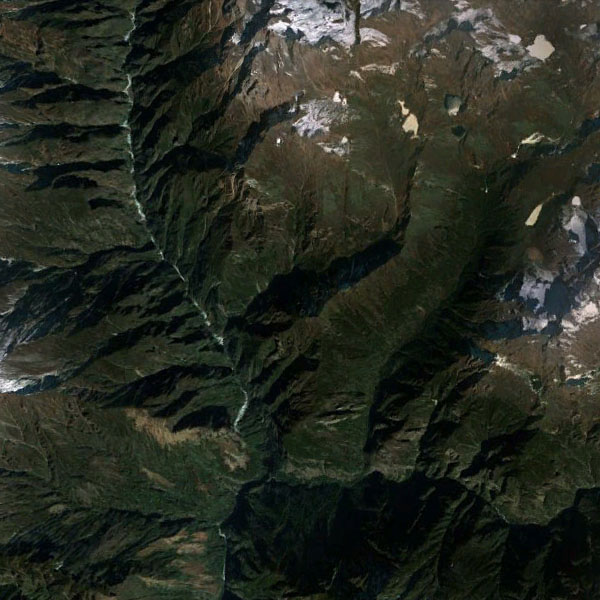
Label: Mountain